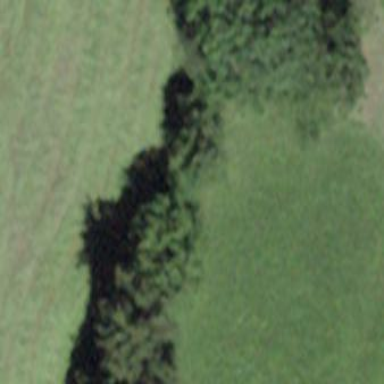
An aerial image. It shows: Forest area.